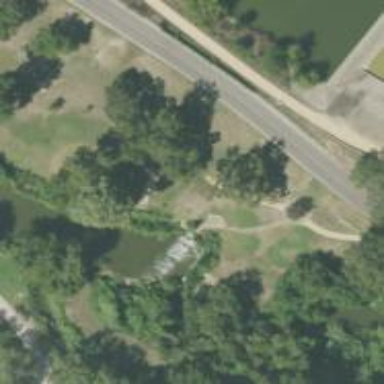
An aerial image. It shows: Memorial site with historic significance.